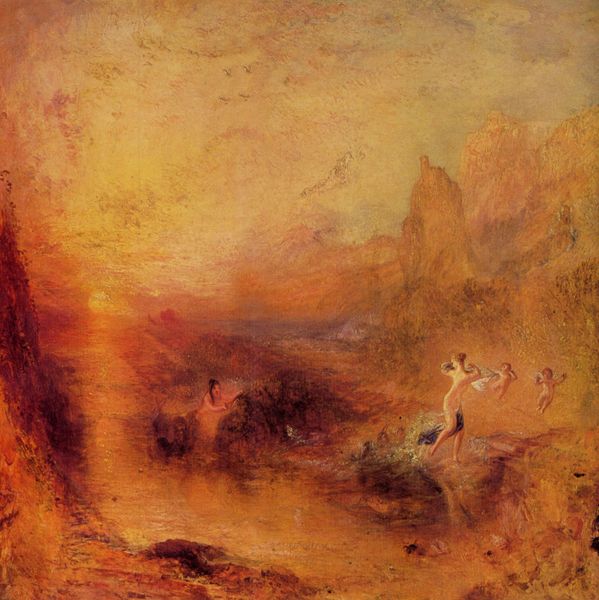
Titel: Glaucus und Scylla
Künstler: William Turner
Standort: Fort Worth (Texas)
Institution: Kimbell Art Museum
Schlagwörter: akt, berg, blau, dunkel, felsen, feuer, flügel, gemälde, himmel, körper, meer, nackt, schatten, vogel, wasser, wolken, akte, baden, badende, fluss, frauen, gelb, impressionismus, landschaft, menschen, mädchen, ocker, sand, see, ufer, abend, bewegung, braun, bunt, damen, frau, grau, hell, licht, orange, schwarz, weiss, ölbild, rot, tuch, weg, leute, malerei, tanz, hemd, arme, stehen, stein, öl, dämmerung, erde, horizont, hügel, natur, sonnenaufgang, spiegelung, vögel, weite, gewässer, sonne, figur, gewand, gold, kind, tanzen, england, tal, fliegen, kinder, engel, putte, putto, beine, sprung, gischt, küste, orang, sommer, strand, welle, wellen, laufen, warm, berge, farben, fels, gebirge, gipfel, klippen, dunst, lila, nebel, sonnenuntergang, violett, klein, monochrom, schlucht, figuren, böschung, flus, romantik, ölgemälde, brandung, möwe, turner, untergang, weib, weiber, spielen, nackte, abendrot, leuchten, unscharf, flucht, bad, fuss, burg, münchen, brennen, glut, heiss, lodern, strahlen, schweben, inkarant, staub, gestalten, art, diffus, verschwommen, fleigen, strudel, fegefeuer, morgenrot, märchen, nymphen, eros, bran, wien, schemen, amor, putten, putti, glühen, gewölk, diana, farbenspiel, sone, karlsruhe, william, impressionen, nakte, feslsen, william turner, eroten, sonnentuntergang, feurig, derne, inkaranat, lutrot, nudisten, personen gelb, romatik, töe, farbspiel, kider, gemählde, scheimmen